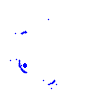
Particle: proton